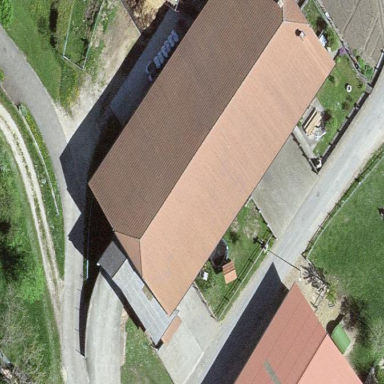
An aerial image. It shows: Farm building.